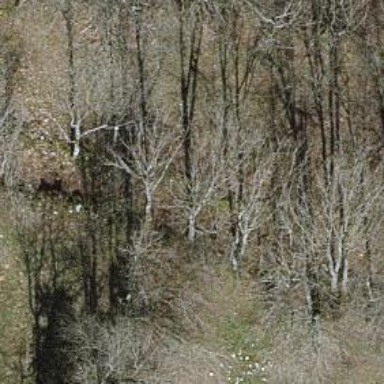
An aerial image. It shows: Row of trees in natural setting.